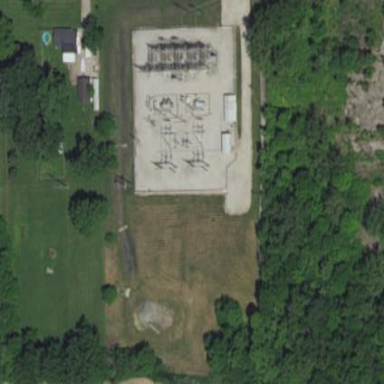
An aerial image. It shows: Power substation.